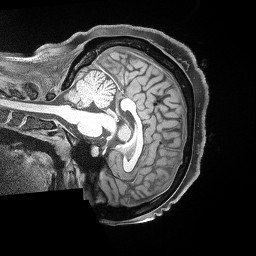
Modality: T1w
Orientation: sagittal
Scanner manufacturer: siemens
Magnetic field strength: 3 T
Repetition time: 2.53 s
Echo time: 0.00169 s